Field crop: maize
Growth stage: 2
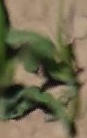
Species: maize